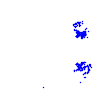
Particle: electron